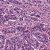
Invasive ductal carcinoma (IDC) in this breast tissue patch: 1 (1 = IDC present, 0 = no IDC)